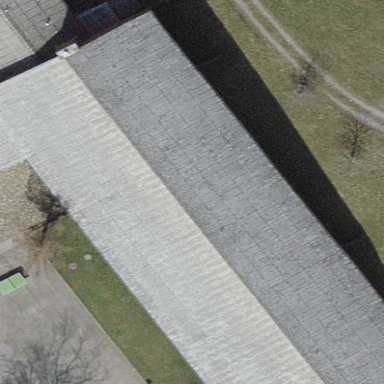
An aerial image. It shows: School building.